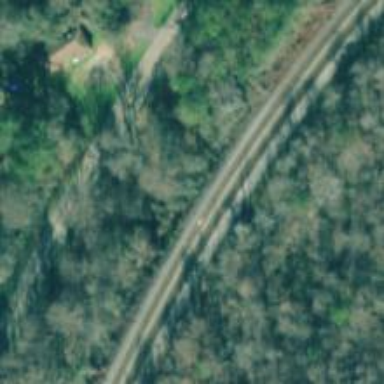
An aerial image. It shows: Railway track.